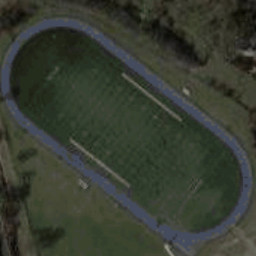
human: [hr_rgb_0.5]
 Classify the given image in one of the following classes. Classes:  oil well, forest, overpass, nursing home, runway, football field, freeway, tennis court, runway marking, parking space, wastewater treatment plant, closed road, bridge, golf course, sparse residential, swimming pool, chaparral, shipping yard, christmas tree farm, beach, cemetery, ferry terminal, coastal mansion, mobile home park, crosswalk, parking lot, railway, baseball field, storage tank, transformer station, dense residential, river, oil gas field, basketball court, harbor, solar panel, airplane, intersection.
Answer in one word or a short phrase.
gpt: football field